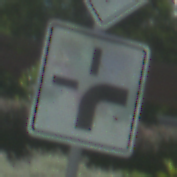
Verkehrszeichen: VerlaufVorfahrtsstrasse3
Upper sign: Vorfahrtsstrasse
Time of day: Midday
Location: Outdoor (Nature)
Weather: PartlyCloudy
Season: NotSpecified
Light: Natural